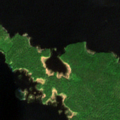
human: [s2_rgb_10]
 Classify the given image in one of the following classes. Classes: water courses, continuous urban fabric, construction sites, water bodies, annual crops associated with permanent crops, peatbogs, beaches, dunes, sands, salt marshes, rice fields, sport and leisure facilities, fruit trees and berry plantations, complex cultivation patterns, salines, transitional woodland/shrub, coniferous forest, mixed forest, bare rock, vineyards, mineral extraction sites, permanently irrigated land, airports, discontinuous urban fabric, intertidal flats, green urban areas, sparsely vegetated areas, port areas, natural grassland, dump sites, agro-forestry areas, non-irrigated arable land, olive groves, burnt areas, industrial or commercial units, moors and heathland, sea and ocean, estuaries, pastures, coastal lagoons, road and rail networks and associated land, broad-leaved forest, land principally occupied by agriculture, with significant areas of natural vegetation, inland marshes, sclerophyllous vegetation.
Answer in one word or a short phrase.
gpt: coniferous forest, water bodies